【题型】选择题　【知识点】平面几何　【难度】medium
如图，正六边形的边长为$2\sqrt{3}$，半径为1的圆$O$的圆心为正六边形的中心，若点$M$在正六边形的边上运动，动点$A$、$B$在圆$O$上运动且关于圆心$O$对称，则$\overrightarrow{MA} \cdot \overrightarrow{MB}$
的最大值为（ ）

A. 9
\quad B. 10 \quad C. 11 \quad
 D. 12
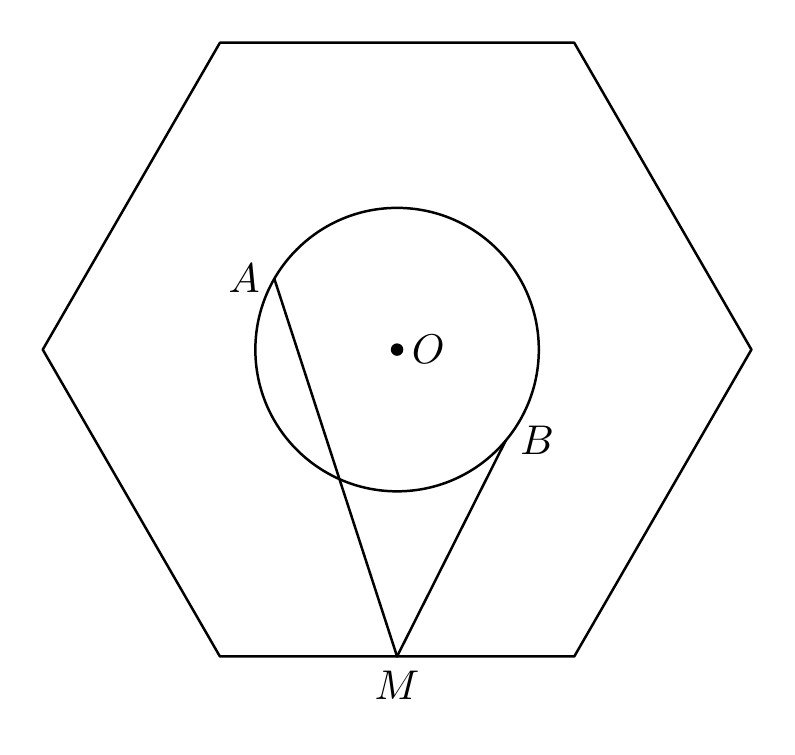
【解答】
\textbf{【答案】}
 C

\vspace{1em}
\noindent
\textbf{【分析】} 连接$OE$、$OF$、$AB$、$OM$，则$O$为$AB$的中点，利用平面向量数量积的运算性质得出$\overrightarrow{MA} \cdot \overrightarrow{MB} = |\overrightarrow{MO}|^2 - |\overrightarrow{OA}|^2$，数形结合求出$|\overrightarrow{MO}|$的最大值，即可得出$\overrightarrow{MA} \cdot \overrightarrow{MB}$
的最大值。

\vspace{1em}
\noindent
\textbf{【详解】} 如下图所示，连接$OE$、$OF$、$AB$、$OM$，则$O$为$AB$
的中点，
则
$\angle EOF = 60^\circ$，且$|OE| = |OF|$，故$\triangle EOF$是边长为$2\sqrt{3}$
的等边三角形。

易知
$|\overrightarrow{OA}| = 1$
，则
\[
\begin
{aligned}
\overrightarrow{MA} \cdot \overrightarrow{MB} &= (\overrightarrow{MO} + \overrightarrow{OA}) \cdot (\overrightarrow{MO} + \overrightarrow{OB}) \\
&= (
\overrightarrow{MO} + \overrightarrow{OA}) \cdot (\overrightarrow{MO} - \overrightarrow{OA}) \\
&= |
\overrightarrow{MO}|^2 - |\overrightarrow{OA}|^2 \\
&= |
\overrightarrow{MO}|^2 - 1 \le
 |OE|^2 - 1 = 12 - 1 = 11,
\end
{aligned}
\]
当且仅当
$M$与正六边形的顶点重合时，$\overrightarrow{MA} \cdot \overrightarrow{MB}$
取最大值11。

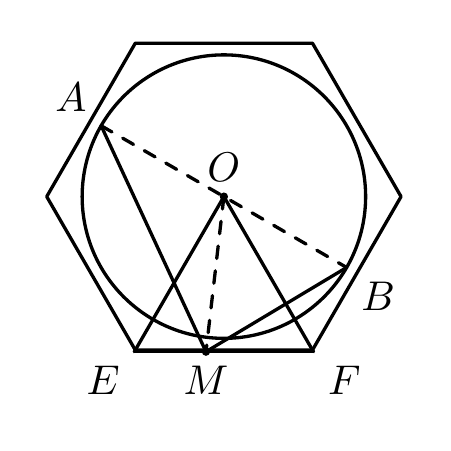